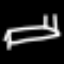
Label: bed